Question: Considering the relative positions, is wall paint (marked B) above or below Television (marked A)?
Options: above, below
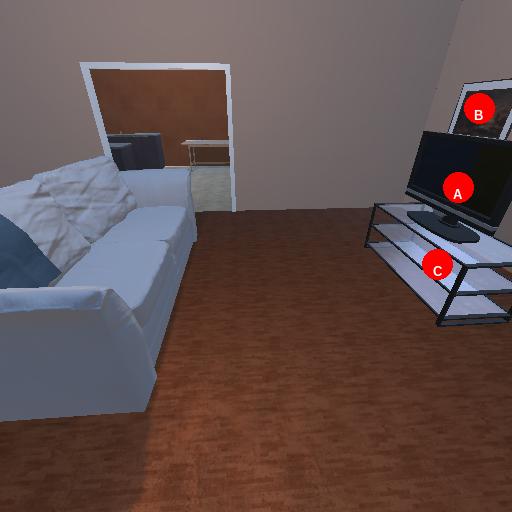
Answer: above